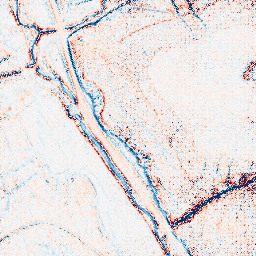
Category: edge_preserving
Decomposition family: bilateral
Decomposition parameters: d: 9
sigma_color: 100
sigma_space: 50
Upsampling method: regularized
Upsampling parameters: scale: 4
lambda_reg: 0.1
Upsampling scale: 4